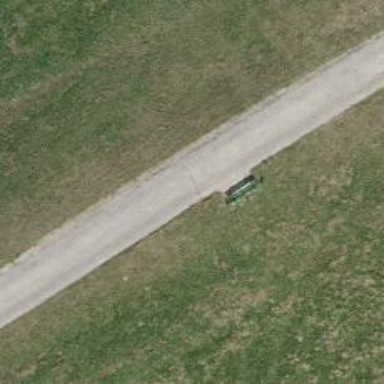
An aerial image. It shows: Bench.